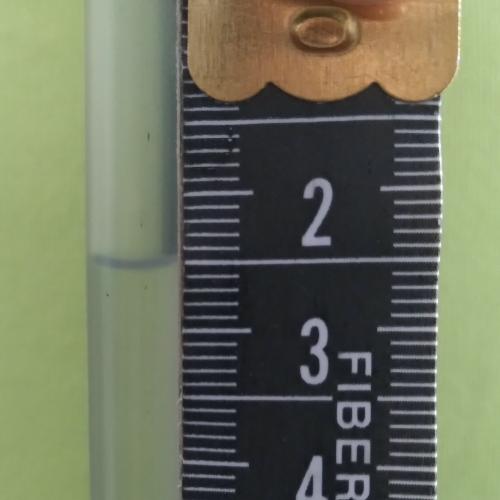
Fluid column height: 2.5 cm